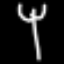
Label: fork